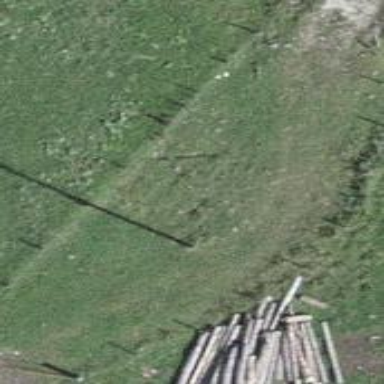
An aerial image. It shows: Utility pole as the man-made structure.